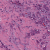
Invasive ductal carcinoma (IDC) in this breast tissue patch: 1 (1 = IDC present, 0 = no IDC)